Question: I am trying to create a div for a navbar with a single and very shallow/wide curve as shown in my psd design below
Here's a code scribble of closest I have been able to get it so far in codepen...
<URL>
I have played around with the numbers for ages in the border-bottom-radius but I am getting near but not quite there. I cannot overlap the 2 shapes that make up the nav as they are translucent (or part transparent) and so the overlap shows. Does anybody know how to make the very edges of the curve more like my picture? i.e. have less of a definite edge/end to the curve and instead appear to blend better into the rectangle div above?
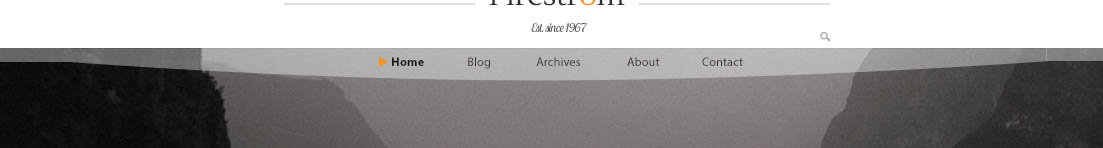
Answer: You cannot define S alike curves (like <URL> with border radius, so this is closest you can get with them:
'''
.curve {
height: 30px;
width: 90%;
background-color: rgba(255, 255, 255, 0.7);
border-bottom-left-radius: 50% 30px ;
border-bottom-right-radius: 50% 30px ;
margin: 0 auto;
display: block;
}
'''